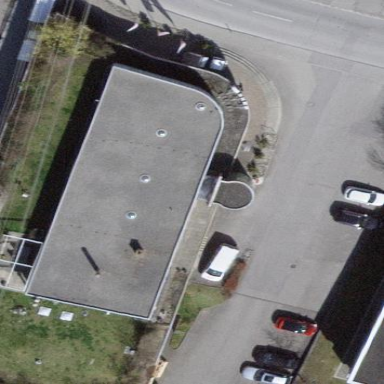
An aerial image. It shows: Industrial building.